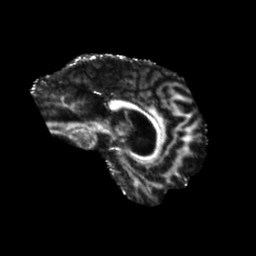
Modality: FA
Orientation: sagittal
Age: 70
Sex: male
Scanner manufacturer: siemens
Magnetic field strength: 3 T
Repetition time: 5.25 s
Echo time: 0.08 s